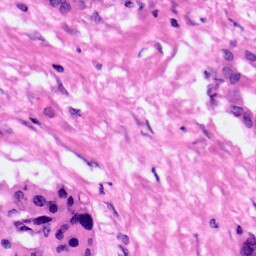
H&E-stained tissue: Pancreatic